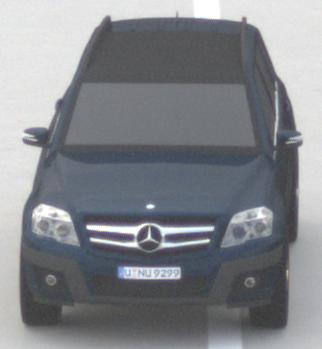
Make: Mercedes-Benz
Model: GLK 280
Detailed model: GLK-Class (204)
Model produced from: 2008/10
Model produced until: 2009/04
Doors: 5
Color: blue
Road condition: dry road
Daytime: midday
Contrast: low contrast